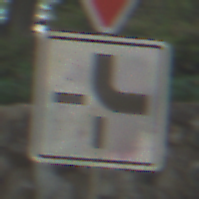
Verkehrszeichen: VerlaufVorfahrtsstrasse4
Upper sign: VorfahrtGewaehren
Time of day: MorningAfternoon
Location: Outdoor (Urban)
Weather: PartlyCloudy
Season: NotSpecified
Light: Natural